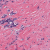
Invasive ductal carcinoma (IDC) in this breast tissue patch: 1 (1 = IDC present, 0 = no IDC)